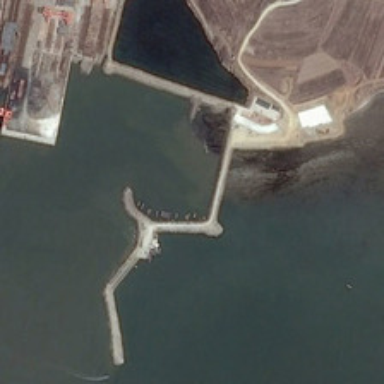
Several boats are in a port near many bareland .